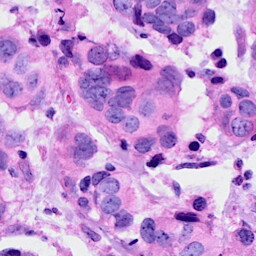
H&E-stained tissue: Breast